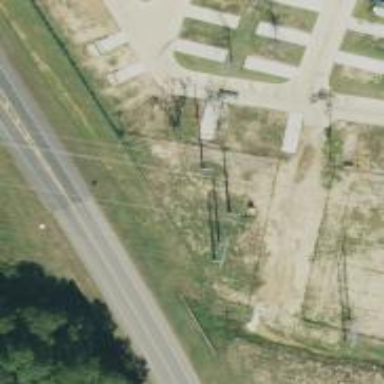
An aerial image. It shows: Power pole.